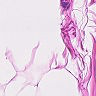
Metastatic tissue present: no